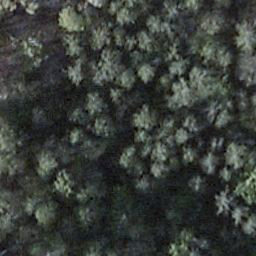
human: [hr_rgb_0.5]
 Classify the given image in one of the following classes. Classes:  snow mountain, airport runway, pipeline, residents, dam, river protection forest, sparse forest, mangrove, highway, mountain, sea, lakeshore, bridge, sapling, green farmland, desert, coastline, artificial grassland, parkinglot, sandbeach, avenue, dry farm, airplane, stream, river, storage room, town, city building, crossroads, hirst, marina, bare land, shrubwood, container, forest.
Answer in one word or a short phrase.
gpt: shrubwood